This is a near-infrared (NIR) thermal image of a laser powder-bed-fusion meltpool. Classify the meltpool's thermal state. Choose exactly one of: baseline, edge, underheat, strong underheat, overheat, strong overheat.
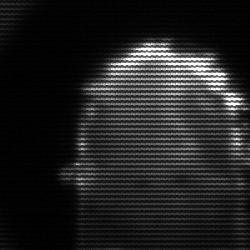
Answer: baseline